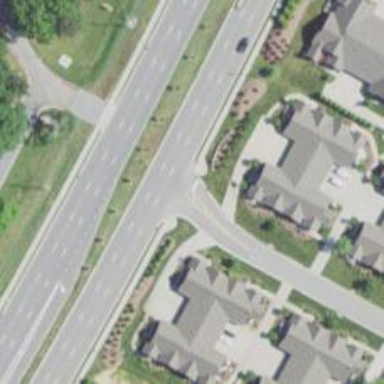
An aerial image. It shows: Road with stop sign.